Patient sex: M
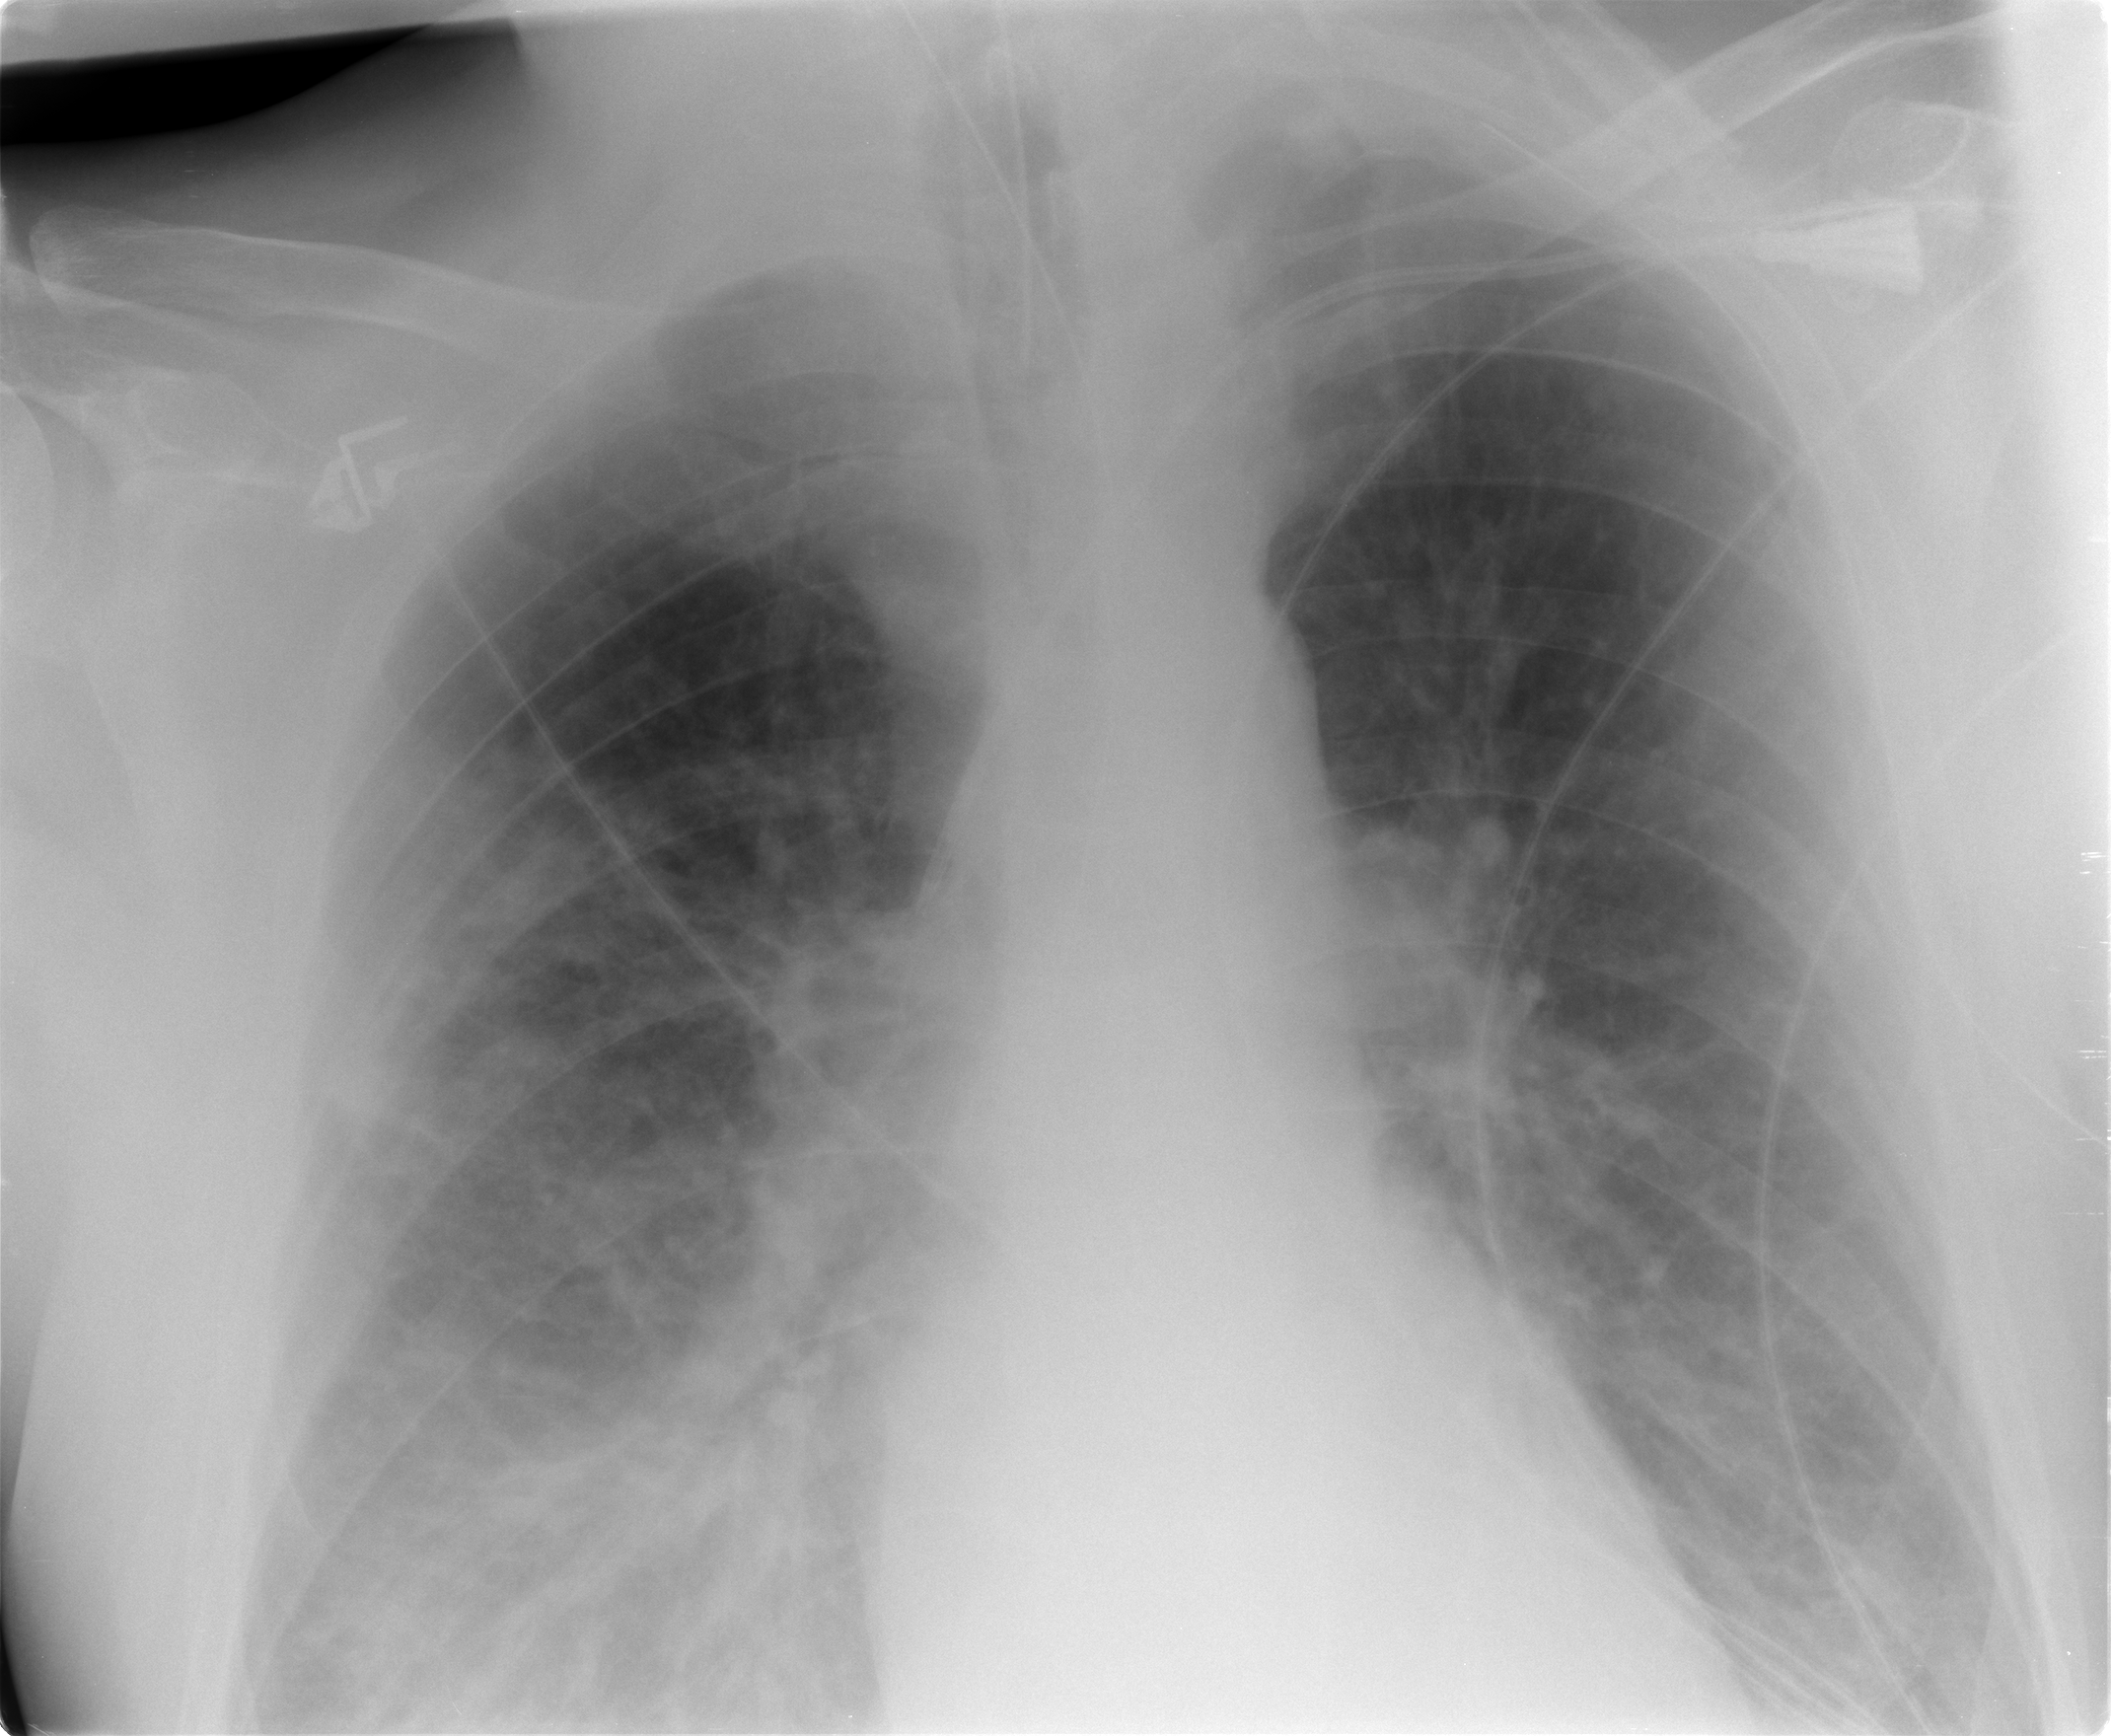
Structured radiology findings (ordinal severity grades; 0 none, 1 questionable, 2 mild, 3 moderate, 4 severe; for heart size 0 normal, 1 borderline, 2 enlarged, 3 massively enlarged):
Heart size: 0
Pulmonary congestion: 0
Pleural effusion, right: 2
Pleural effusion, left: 0
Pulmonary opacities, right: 2
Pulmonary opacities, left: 0
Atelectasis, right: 2
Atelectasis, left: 2